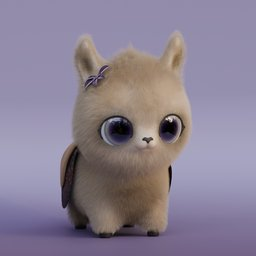
Label: animals